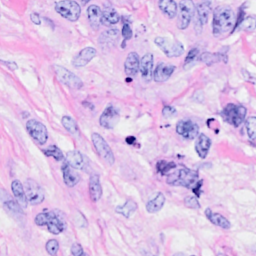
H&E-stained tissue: Breast